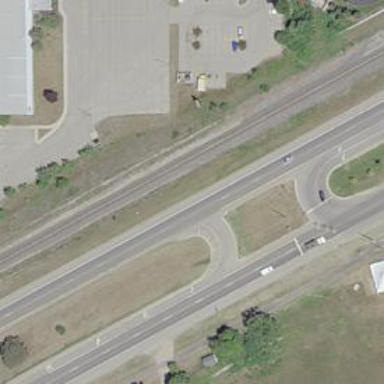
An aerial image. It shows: Primary link highway with asphalt surface.